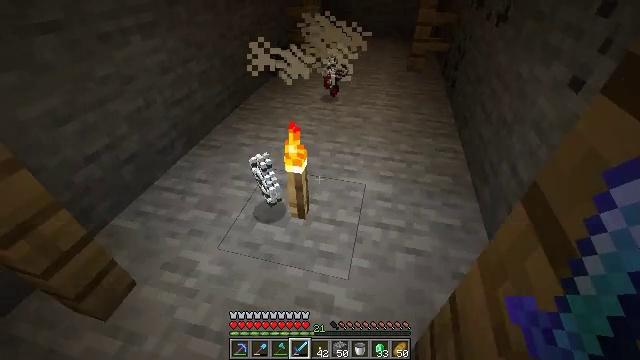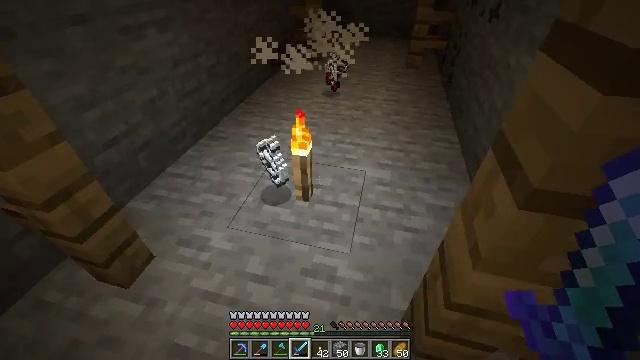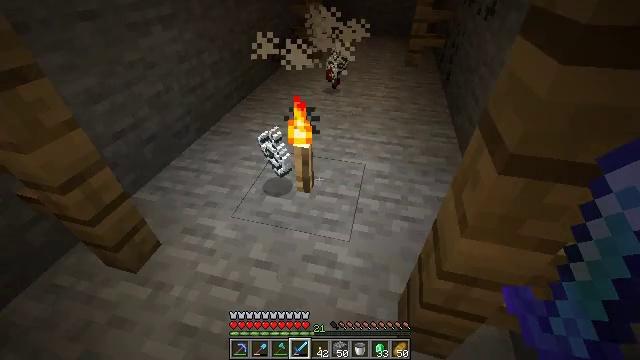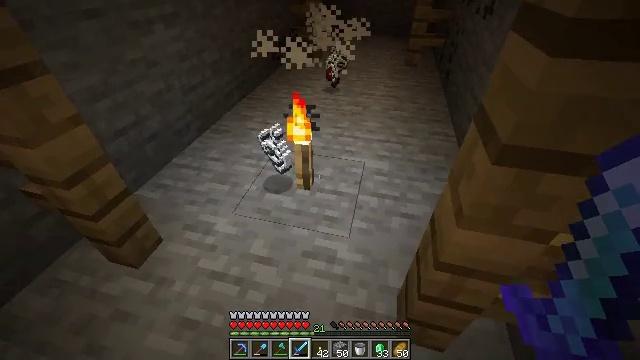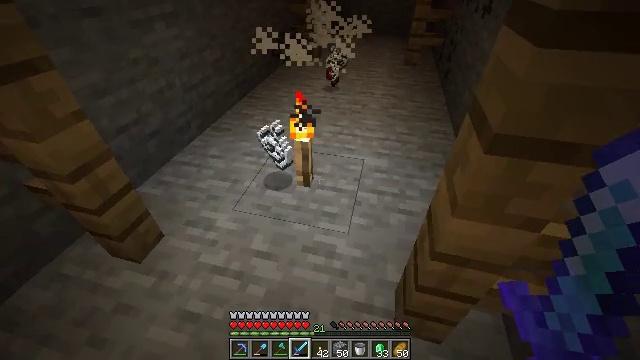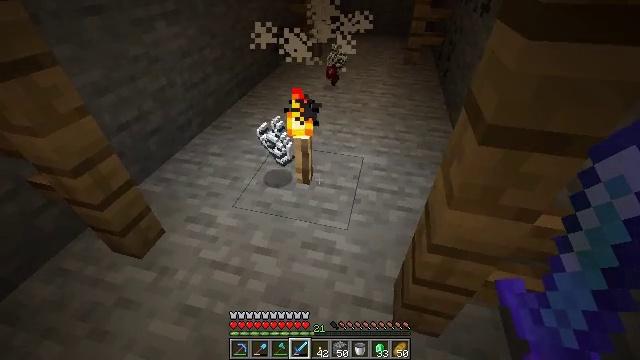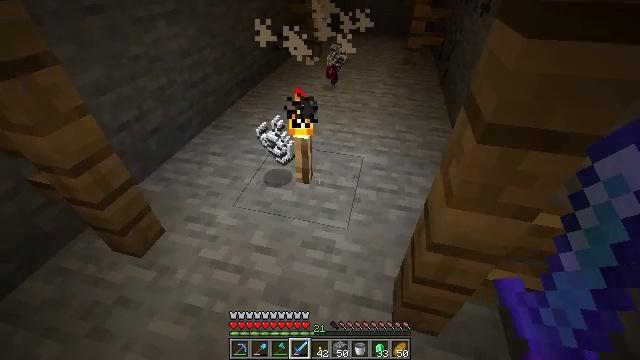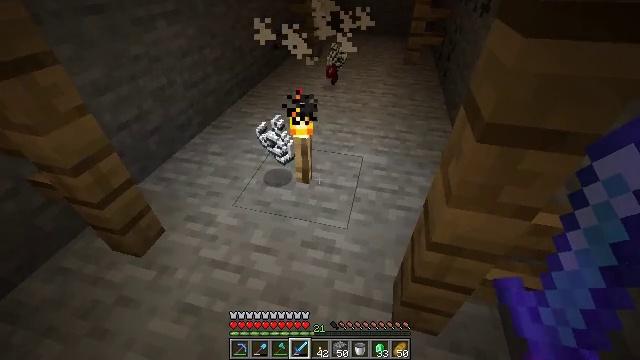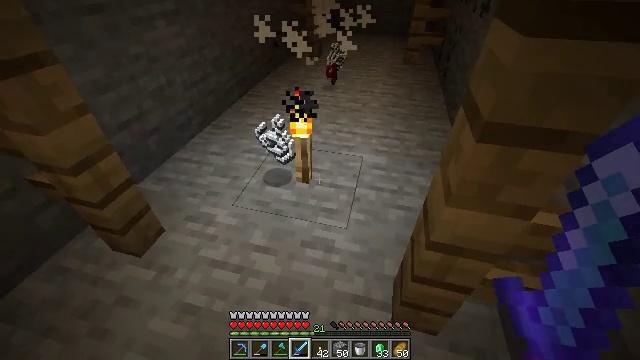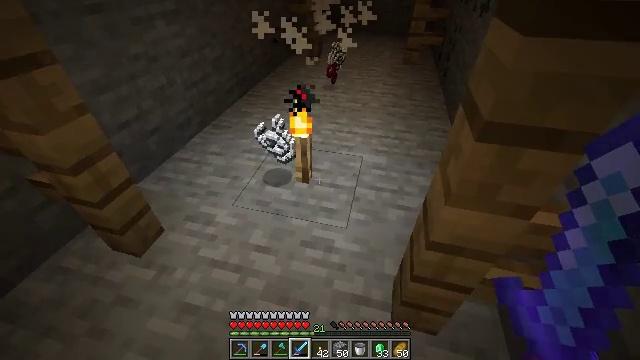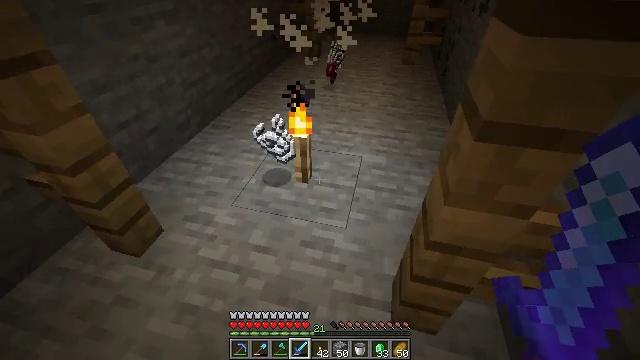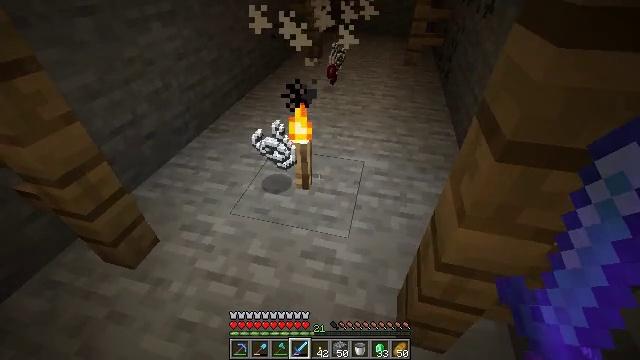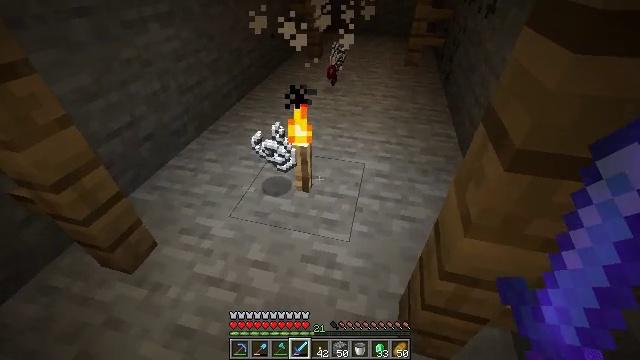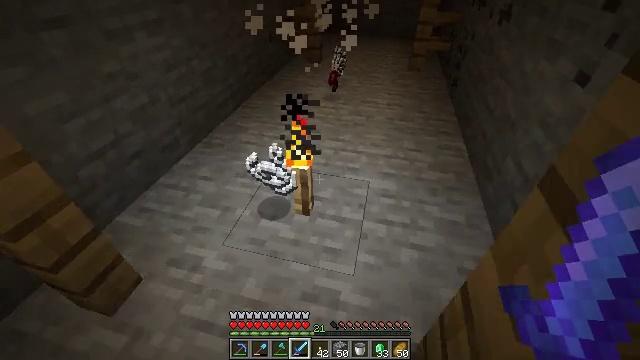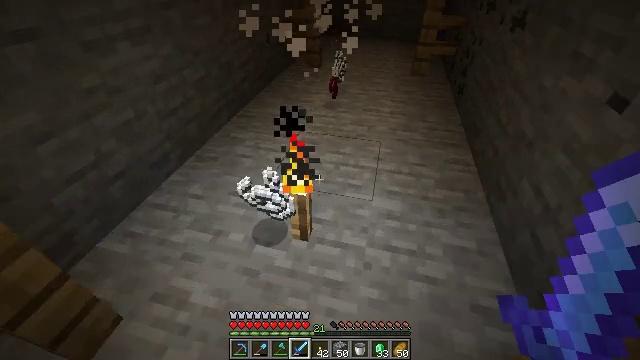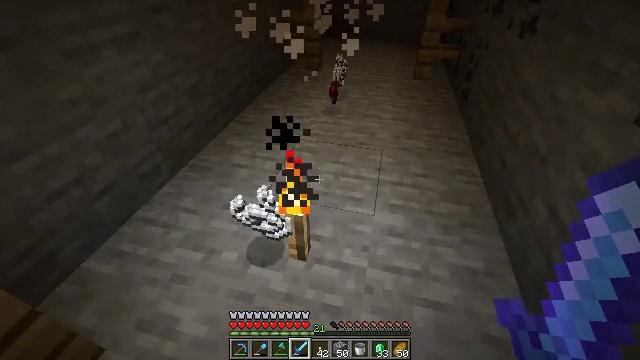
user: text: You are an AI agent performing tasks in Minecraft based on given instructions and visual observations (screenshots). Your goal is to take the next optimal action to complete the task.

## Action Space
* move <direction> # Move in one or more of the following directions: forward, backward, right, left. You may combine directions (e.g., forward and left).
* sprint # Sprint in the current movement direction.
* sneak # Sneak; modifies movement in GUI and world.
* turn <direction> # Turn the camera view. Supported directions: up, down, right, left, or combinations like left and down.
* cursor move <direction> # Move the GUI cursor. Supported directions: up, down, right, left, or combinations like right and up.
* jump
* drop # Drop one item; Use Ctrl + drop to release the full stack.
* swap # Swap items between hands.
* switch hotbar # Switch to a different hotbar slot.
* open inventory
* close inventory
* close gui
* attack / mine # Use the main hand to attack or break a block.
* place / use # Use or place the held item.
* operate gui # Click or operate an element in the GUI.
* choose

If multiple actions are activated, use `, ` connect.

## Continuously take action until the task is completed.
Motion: motion action
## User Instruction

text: Remove a grindstone from the inventory.
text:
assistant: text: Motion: no_op
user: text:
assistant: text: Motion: no_op
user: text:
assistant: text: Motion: no_op
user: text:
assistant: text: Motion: no_op
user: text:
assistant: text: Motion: no_op
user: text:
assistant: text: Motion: no_op
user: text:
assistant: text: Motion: no_op
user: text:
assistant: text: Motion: no_op
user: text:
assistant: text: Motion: no_op
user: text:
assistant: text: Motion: no_op
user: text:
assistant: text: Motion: move forward
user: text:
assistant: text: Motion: move forward
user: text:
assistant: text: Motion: move forward
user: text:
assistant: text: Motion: move forward
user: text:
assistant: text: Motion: move forward
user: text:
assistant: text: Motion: move forward
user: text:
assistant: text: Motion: move forward
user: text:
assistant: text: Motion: move forward
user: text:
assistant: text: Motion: move forward
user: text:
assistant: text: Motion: move forward
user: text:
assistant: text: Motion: move forward
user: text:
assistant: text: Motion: move forward
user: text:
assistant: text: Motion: move forward
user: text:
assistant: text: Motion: move forward
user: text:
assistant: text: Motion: no_op
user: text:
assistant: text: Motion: turn right
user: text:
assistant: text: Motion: turn right
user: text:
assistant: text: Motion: turn right
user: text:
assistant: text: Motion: no_op
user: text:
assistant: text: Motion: no_op